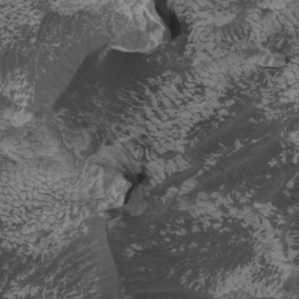
Label: non_frost